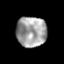
Tissue: prostate
Cell type: Epithelial cells
Senescence score: 0.3354
Nuclear area (px): 902
Mean DAPI intensity: 160.367